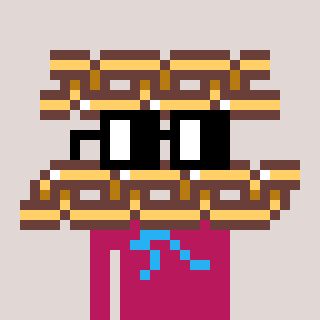
a pixel art character with square black glasses, a chain-shaped head and a darkpink-colored body on a warm background